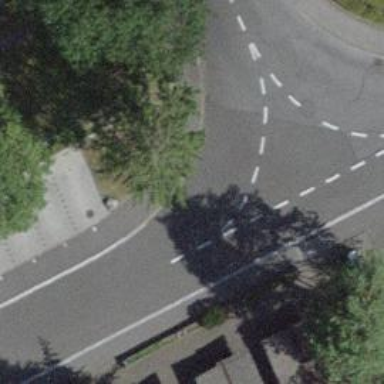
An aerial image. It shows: Kerb serving as barrier.